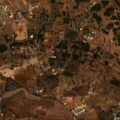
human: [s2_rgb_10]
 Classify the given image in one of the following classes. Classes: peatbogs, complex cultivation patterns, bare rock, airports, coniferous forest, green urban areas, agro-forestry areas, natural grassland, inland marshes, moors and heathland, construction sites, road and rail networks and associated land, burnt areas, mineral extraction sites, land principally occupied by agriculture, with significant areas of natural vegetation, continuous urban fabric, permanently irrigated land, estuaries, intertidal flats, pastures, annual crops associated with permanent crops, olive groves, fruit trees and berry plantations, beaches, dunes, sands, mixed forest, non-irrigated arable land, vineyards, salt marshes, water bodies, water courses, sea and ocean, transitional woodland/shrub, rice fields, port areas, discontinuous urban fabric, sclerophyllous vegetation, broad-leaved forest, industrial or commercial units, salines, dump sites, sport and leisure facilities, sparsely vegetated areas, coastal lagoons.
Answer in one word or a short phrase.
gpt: discontinuous urban fabric, annual crops associated with permanent crops, land principally occupied by agriculture, with significant areas of natural vegetation